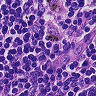
Metastatic tissue present: no